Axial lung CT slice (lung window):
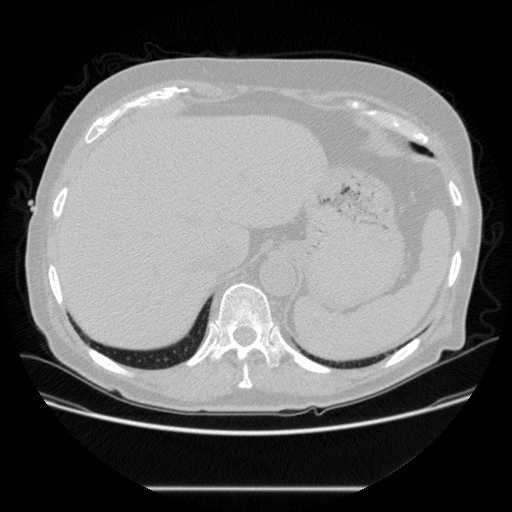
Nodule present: no